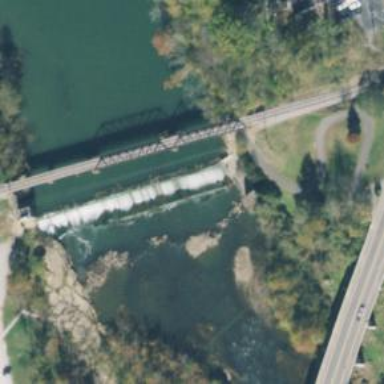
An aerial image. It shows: Weir in waterway.